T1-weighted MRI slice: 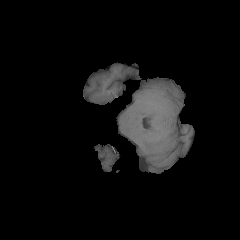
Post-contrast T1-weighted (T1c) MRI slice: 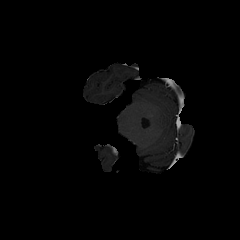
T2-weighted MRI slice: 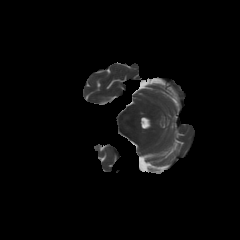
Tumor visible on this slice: no